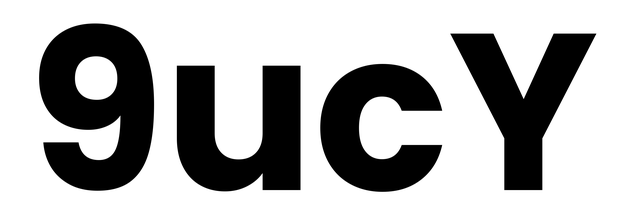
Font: Poppins-Bold